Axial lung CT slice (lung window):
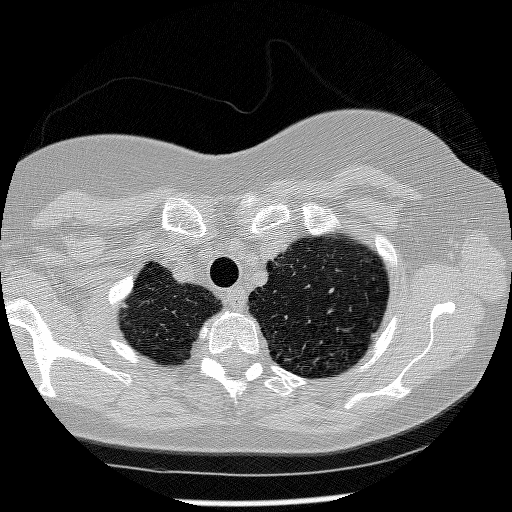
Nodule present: no